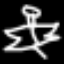
Label: angel